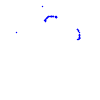
Particle: proton